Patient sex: M
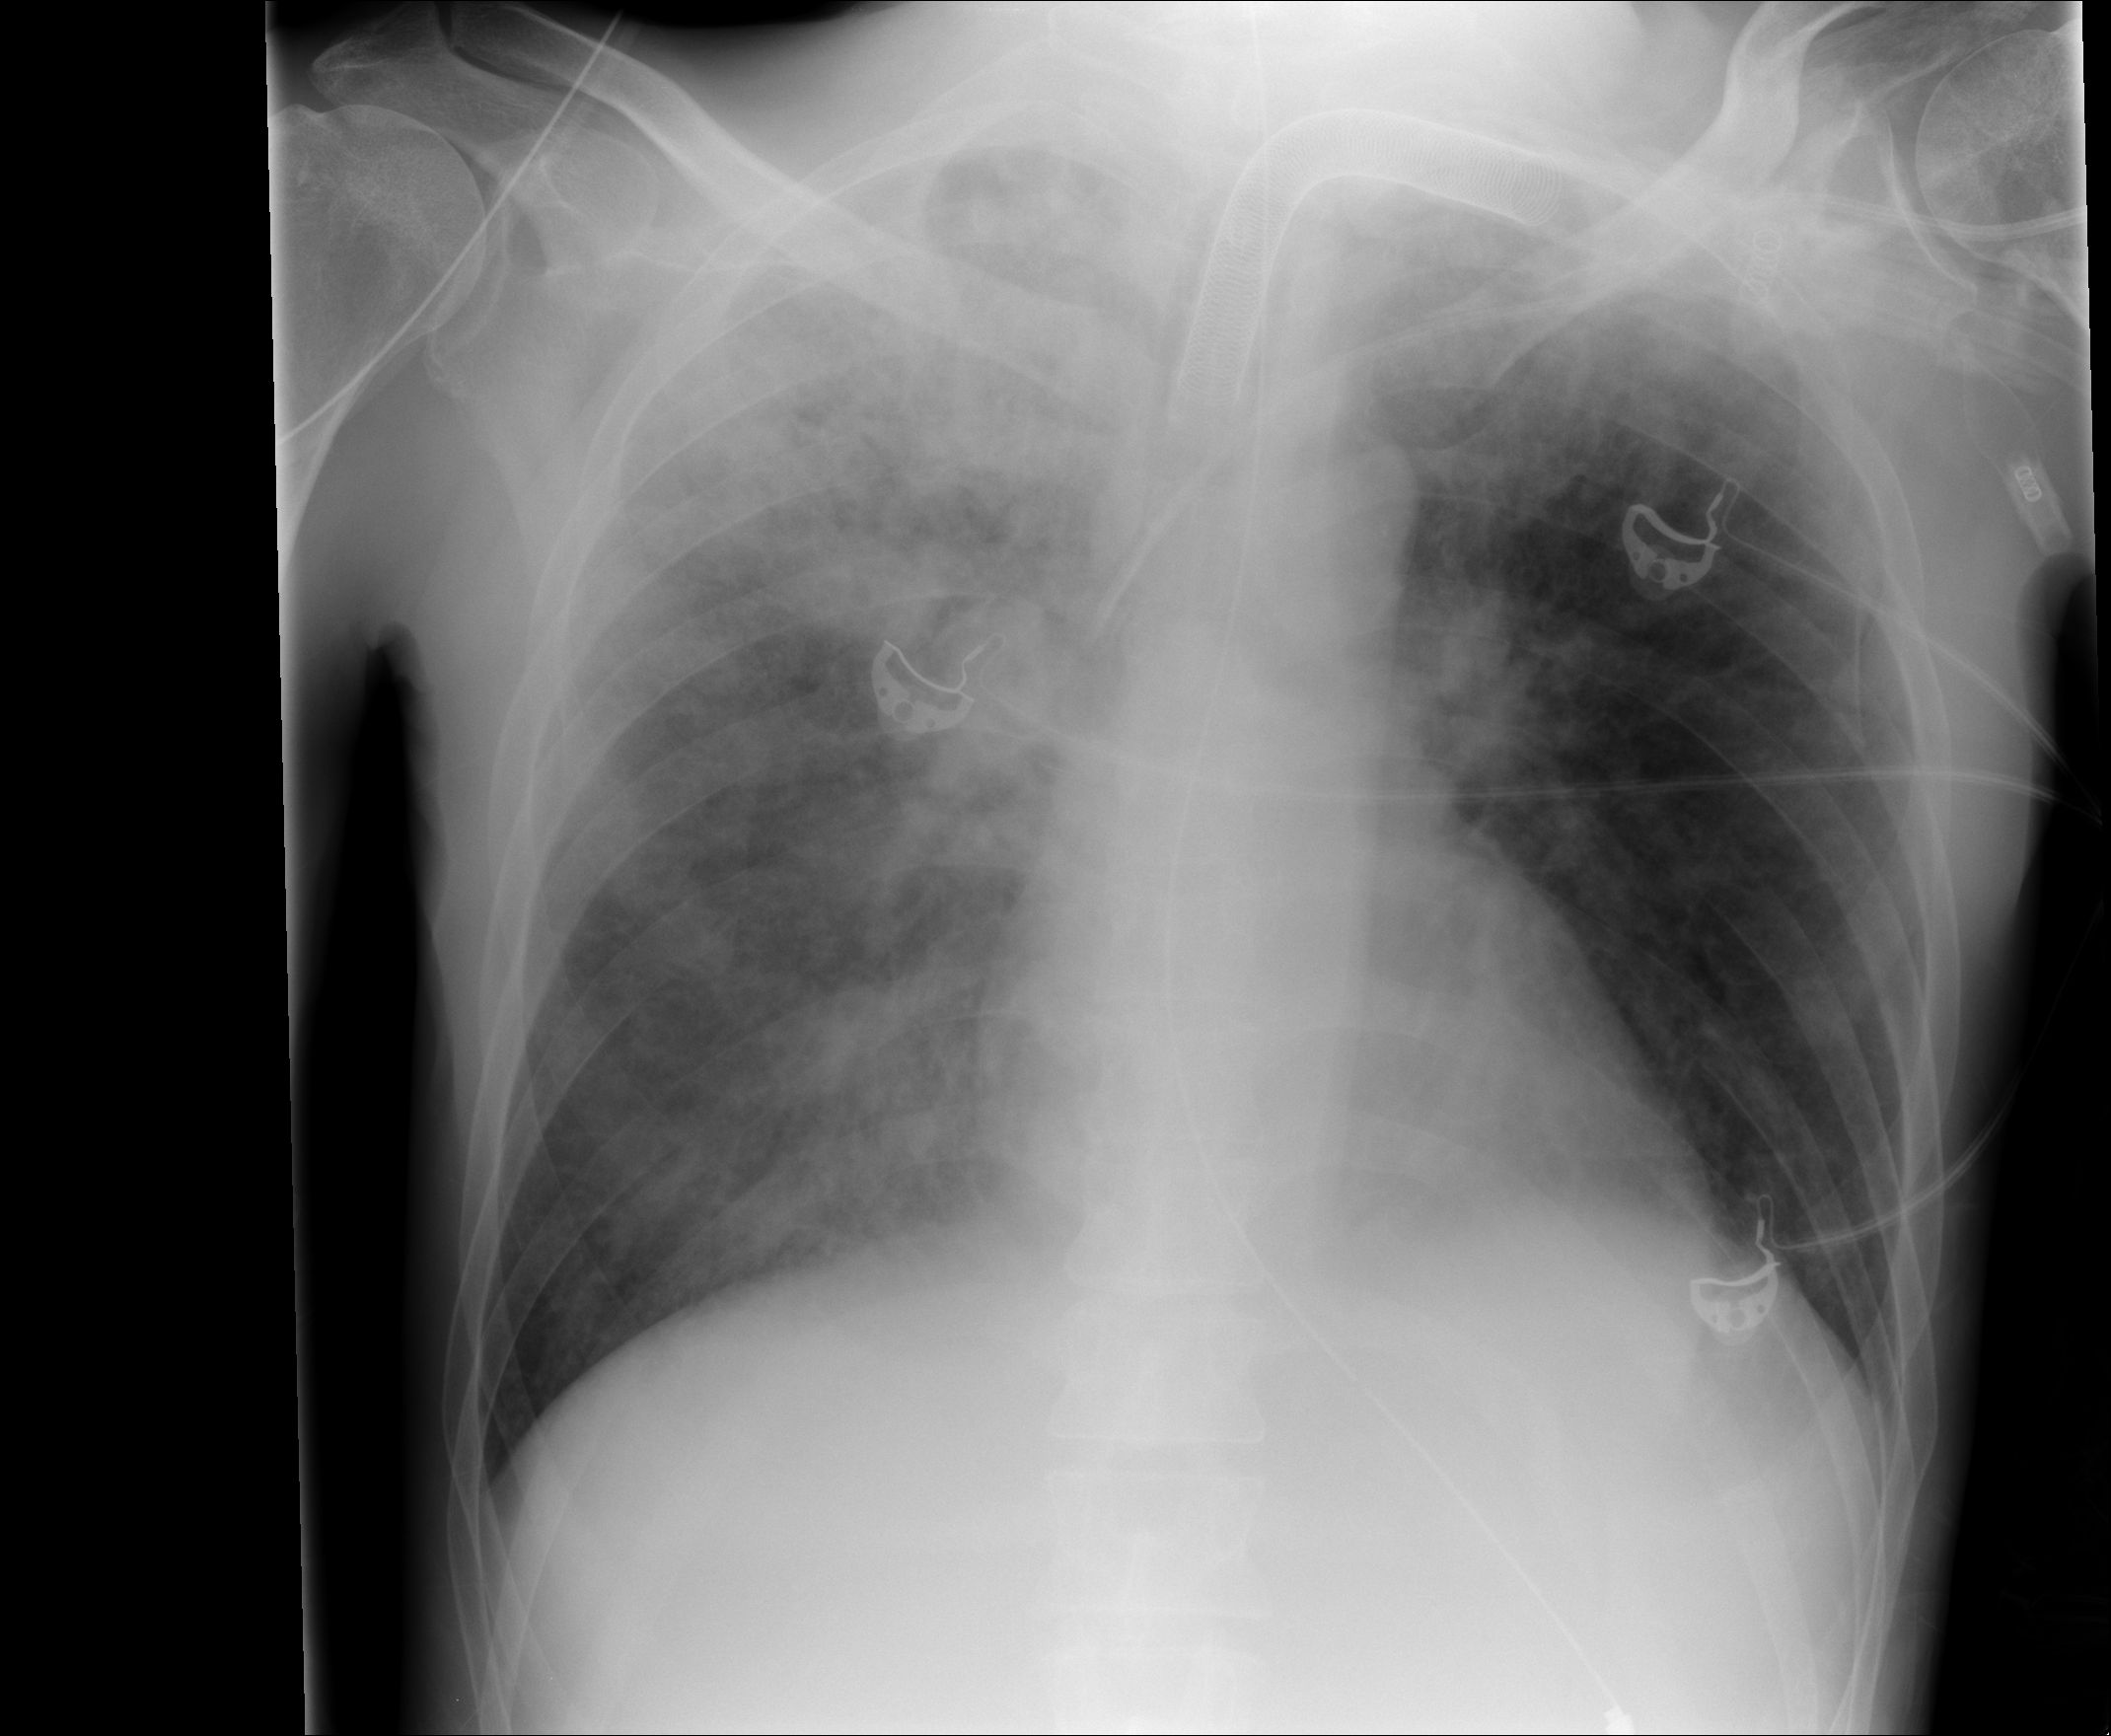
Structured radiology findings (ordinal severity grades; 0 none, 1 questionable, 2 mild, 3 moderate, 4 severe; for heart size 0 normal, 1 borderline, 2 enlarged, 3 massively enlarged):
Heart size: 0
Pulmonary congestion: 0
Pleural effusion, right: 0
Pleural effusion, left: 0
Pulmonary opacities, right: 3
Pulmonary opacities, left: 2
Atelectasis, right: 2
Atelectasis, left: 0